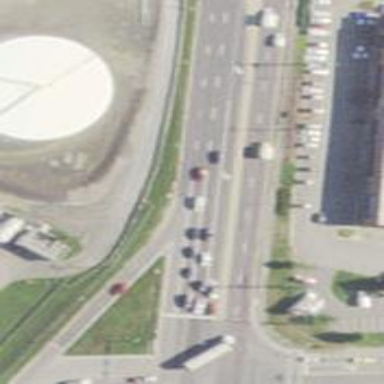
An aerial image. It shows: Trunk link highway.